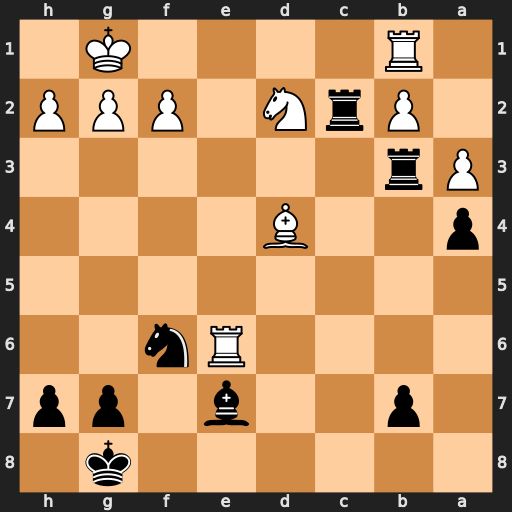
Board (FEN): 6k1/1p2b1pp/4Rn2/8/p2B4/Pr6/1PrN1PPP/1R4K1
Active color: b
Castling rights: -
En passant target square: -
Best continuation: Rxd2 Rxe7 Rxd4